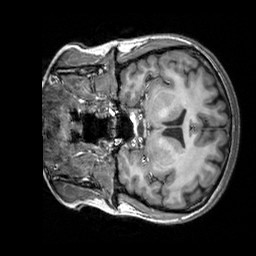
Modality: T1w
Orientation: coronal
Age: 29
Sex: female
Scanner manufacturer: siemens
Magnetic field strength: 3 T
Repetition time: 2.3 s
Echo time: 0.00303 s